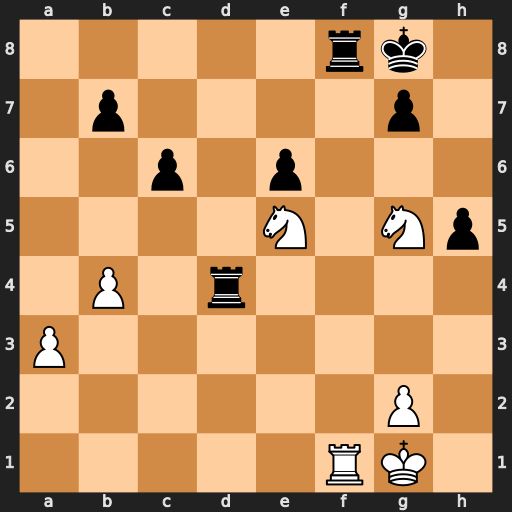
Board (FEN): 5rk1/1p4p1/2p1p3/4N1Np/1P1r4/P7/6P1/5RK1
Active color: w
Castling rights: -
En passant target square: -
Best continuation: Rxf8+ Kxf8 Nxe6+